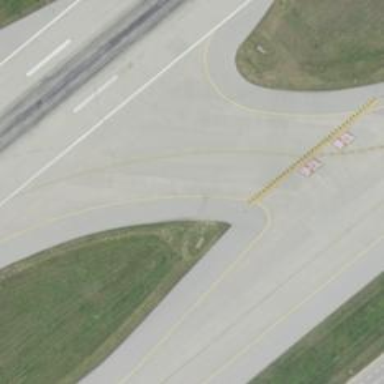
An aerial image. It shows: View of taxiway at the airport.